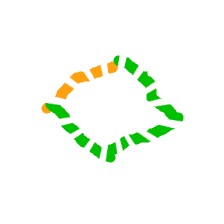
Shape: rhombus